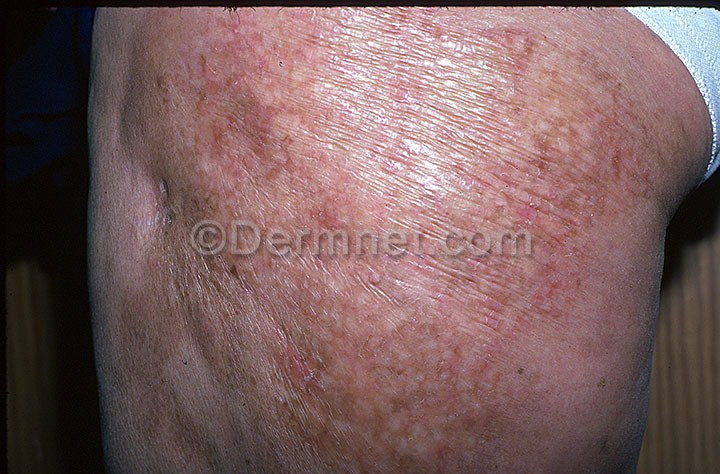
Disease: Psoriasis pictures Lichen Planus and related diseases